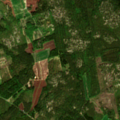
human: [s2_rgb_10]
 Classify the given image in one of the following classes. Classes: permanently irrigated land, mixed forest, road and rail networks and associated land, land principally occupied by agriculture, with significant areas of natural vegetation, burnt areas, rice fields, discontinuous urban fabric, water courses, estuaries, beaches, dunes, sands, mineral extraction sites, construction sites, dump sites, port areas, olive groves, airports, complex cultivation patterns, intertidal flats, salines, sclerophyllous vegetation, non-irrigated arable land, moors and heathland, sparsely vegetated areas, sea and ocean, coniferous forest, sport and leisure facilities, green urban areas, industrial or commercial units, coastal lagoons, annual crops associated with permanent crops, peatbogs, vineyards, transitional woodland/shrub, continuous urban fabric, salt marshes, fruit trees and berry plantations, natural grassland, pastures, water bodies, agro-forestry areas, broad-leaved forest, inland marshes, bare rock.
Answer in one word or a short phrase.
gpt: non-irrigated arable land, coniferous forest, mixed forest